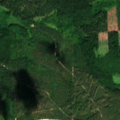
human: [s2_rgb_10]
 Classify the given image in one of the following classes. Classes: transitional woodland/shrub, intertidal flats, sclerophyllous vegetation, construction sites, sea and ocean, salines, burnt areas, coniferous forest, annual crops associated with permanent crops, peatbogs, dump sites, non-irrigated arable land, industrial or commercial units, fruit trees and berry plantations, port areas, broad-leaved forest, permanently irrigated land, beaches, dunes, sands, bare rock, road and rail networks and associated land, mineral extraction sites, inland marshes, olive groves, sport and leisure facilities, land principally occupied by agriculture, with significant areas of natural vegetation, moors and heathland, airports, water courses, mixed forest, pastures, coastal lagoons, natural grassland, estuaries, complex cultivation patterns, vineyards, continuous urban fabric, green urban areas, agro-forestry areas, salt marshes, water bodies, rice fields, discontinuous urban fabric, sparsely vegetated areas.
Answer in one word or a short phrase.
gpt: land principally occupied by agriculture, with significant areas of natural vegetation, coniferous forest, mixed forest, transitional woodland/shrub